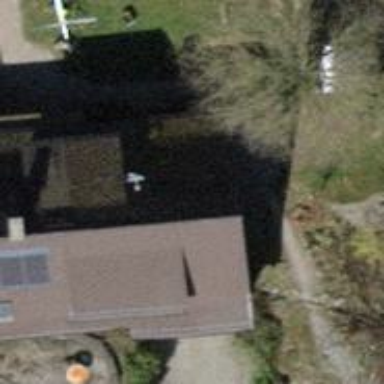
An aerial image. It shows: Detached building with gabled roof.